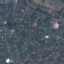
Label: Residential